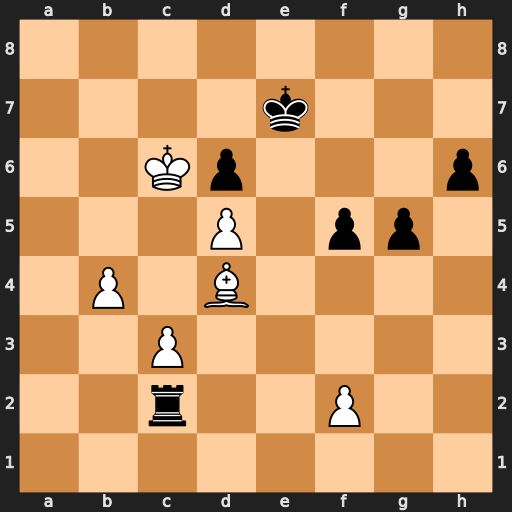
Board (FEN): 8/4k3/2Kp3p/3P1pp1/1P1B4/2P5/2r2P2/8
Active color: w
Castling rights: -
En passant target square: -
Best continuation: b5 Rb2 b6 h5 Kc7 h4 c4 Rb4 c5